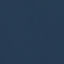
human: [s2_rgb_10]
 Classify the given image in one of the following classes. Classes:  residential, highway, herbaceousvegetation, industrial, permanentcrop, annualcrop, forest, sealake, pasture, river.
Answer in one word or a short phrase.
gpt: SeaLake